Field crop: maize
Growth stage: 1
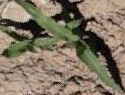
Species: maize